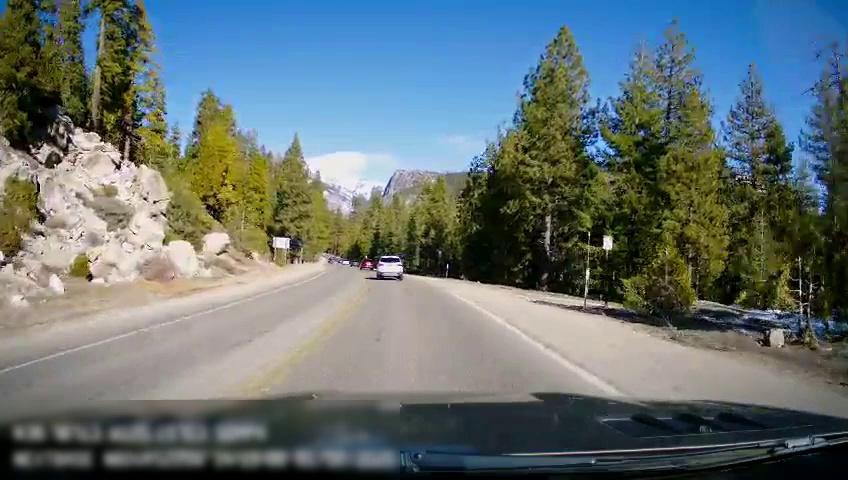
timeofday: Day
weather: Sunny
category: Drivable Space
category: Vehicles | Car
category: Vehicles | SUV
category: Vehicles | SUV
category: Lanes | Opposite Lane
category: Lanes | Opposite Lane
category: Lanes | Current Lane
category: Lanes | Current Lane
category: Traffic | Signs